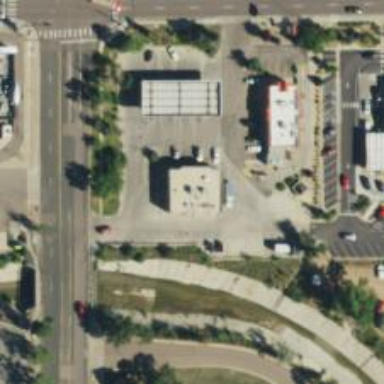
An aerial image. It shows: Convenience shop.